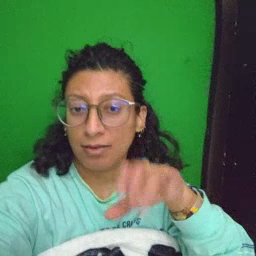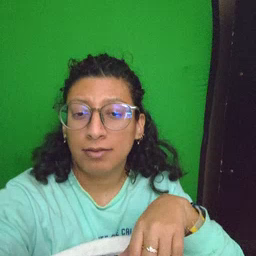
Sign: chocolate